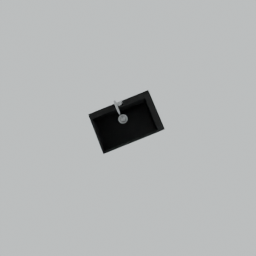
Label: appliances